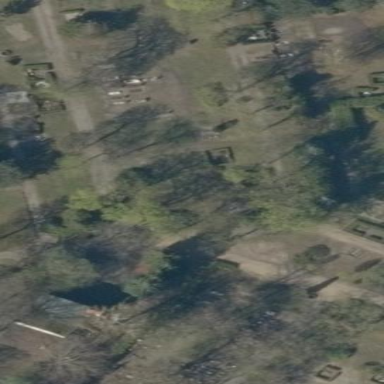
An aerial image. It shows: Cemetery.